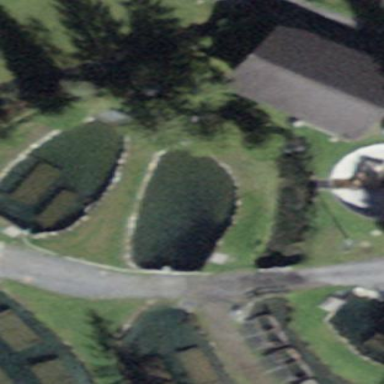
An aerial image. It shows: Pond with natural water.